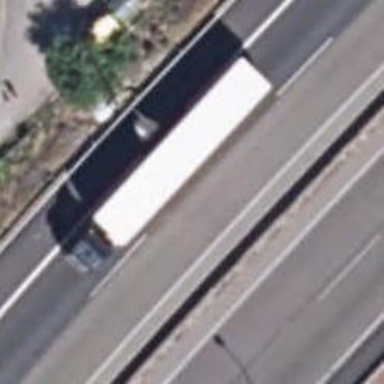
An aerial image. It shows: Motorway.